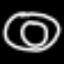
Label: donut